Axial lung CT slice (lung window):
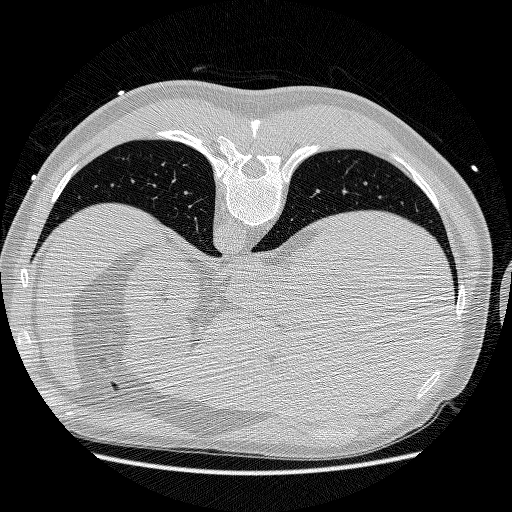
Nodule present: no